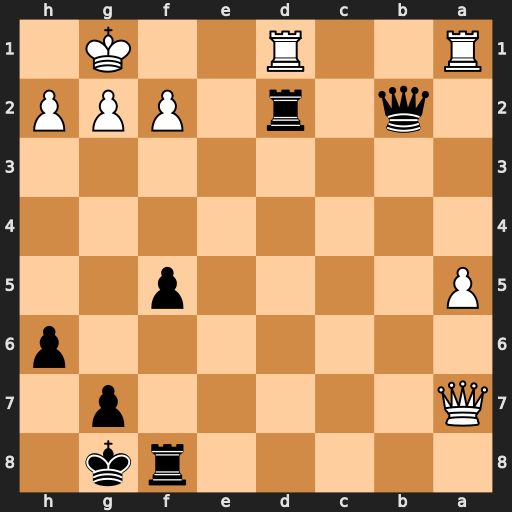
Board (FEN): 5rk1/Q5p1/7p/P4p2/8/8/1q1r1PPP/R2R2K1
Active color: b
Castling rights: -
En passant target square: -
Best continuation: Rfd8 Rf1 Qxa1